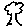
Label: tree